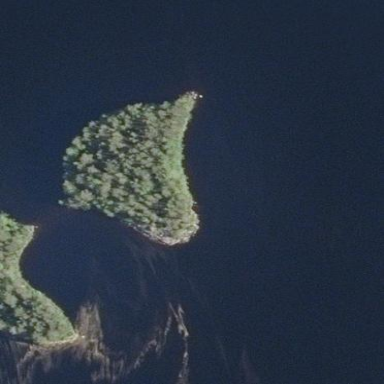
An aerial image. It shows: Islet.